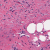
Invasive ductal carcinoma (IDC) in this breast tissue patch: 0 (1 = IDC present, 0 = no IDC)